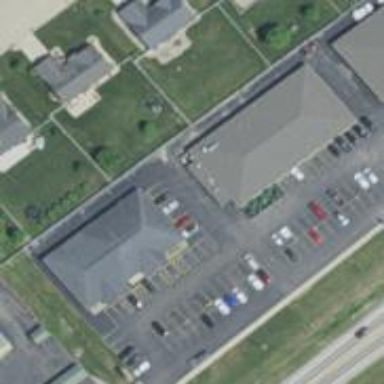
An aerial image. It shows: Commercial building.